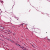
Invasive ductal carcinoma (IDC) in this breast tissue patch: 0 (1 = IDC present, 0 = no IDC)